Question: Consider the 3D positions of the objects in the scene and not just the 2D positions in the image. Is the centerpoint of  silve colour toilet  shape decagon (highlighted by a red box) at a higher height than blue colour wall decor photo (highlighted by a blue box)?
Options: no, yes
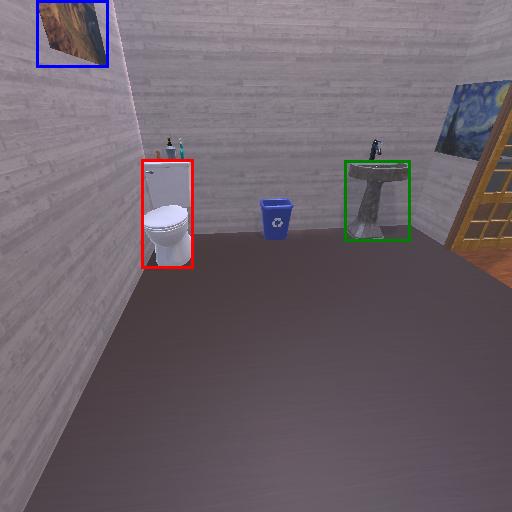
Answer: no